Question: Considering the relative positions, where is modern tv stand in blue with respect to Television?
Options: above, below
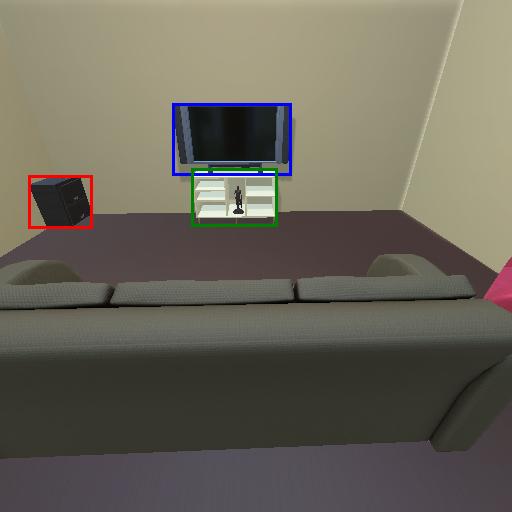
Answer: above